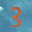
Label: 3